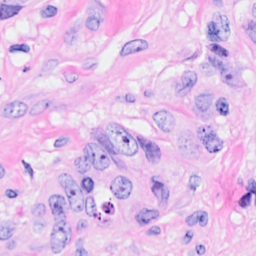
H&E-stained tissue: Breast